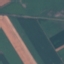
Land use / land cover class: AnnualCrop